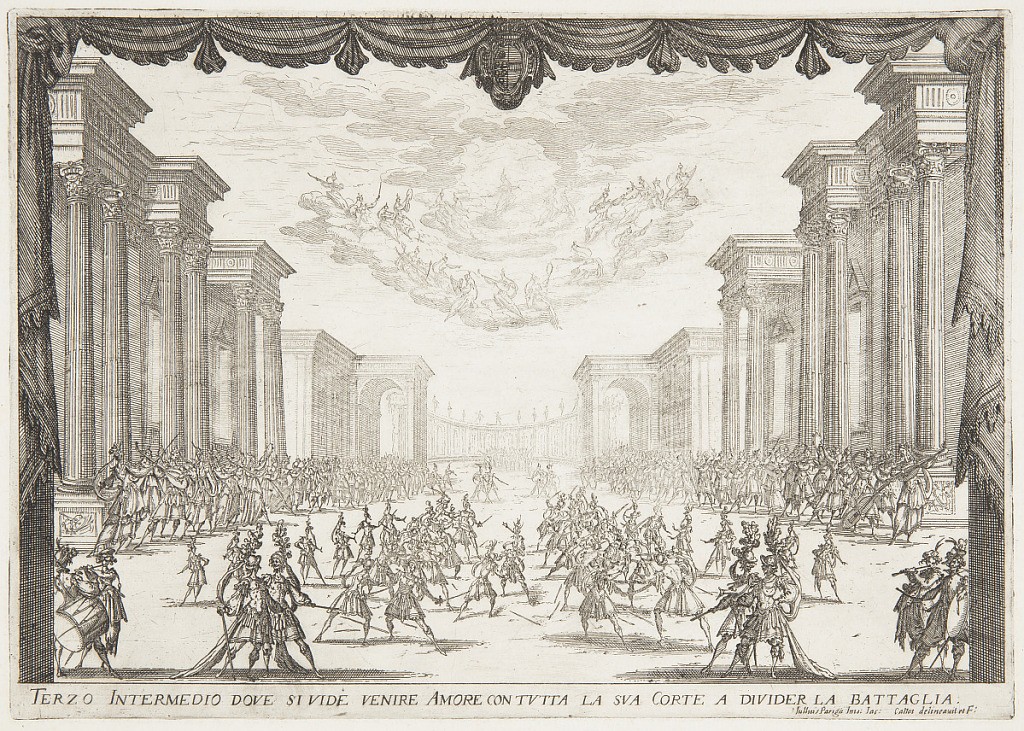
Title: Third Intermezzo, The Battle is Stopped by Love's Arrival with her Cortege
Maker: Jacques Callot, French, 1592–1635
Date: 1616
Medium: Engraving in black ink on paper
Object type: Print
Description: Horizontal rectangle. The third intermezzo of three, titled "The Battle is Stopped by Love's Arrival with her Cortege." The proscenium is visible, with two rows of duelers in the foreground, lines of musicians beyond. An orchestra of women above in clouds. The set itself is a street lined with classical perches in perspective. Below, the title and artists' names.